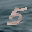
Label: 5